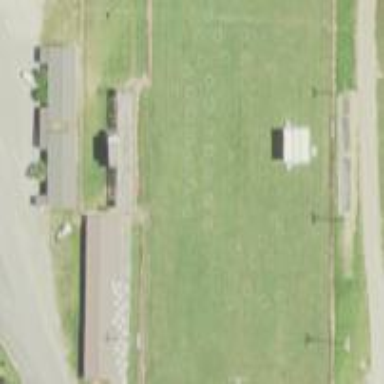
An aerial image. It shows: Soccer pitch designated for leisure and sports activities.